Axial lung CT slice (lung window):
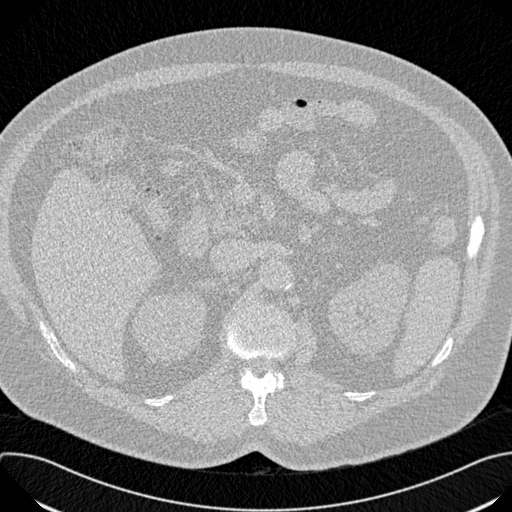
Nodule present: no